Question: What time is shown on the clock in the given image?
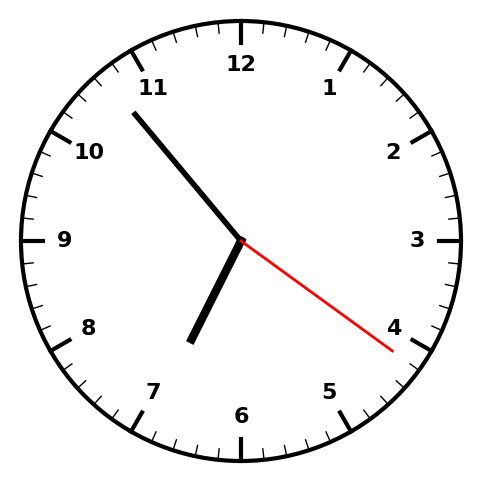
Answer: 06:53:21